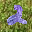
Label: 2